Field crop: maize
Growth stage: 1
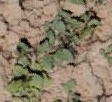
Species: convolvulus